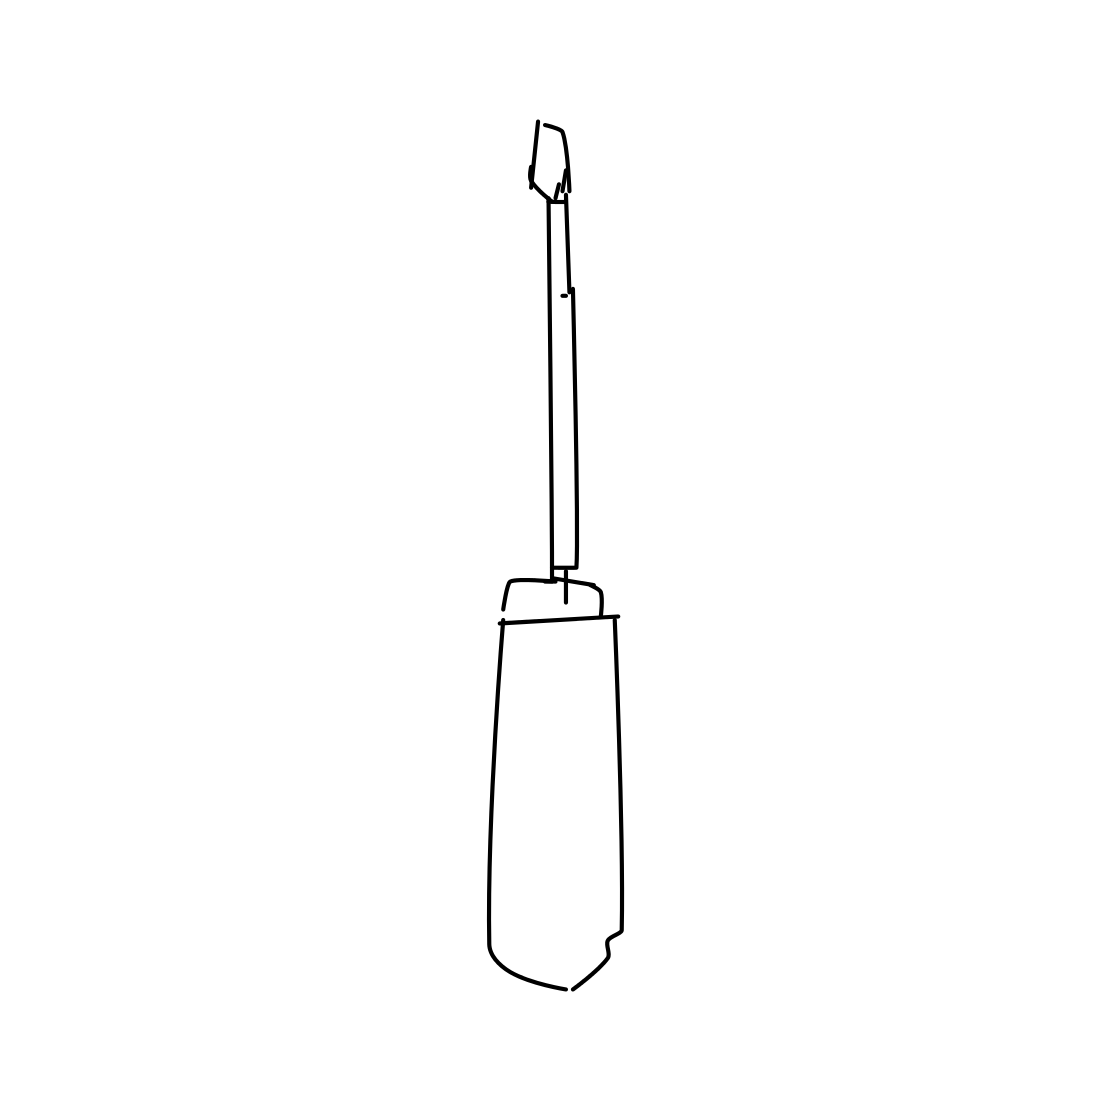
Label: screwdriver